Aerial crown-view tile of a tropical tree (Barro Colorado Island, Panama), acquired 20250124:
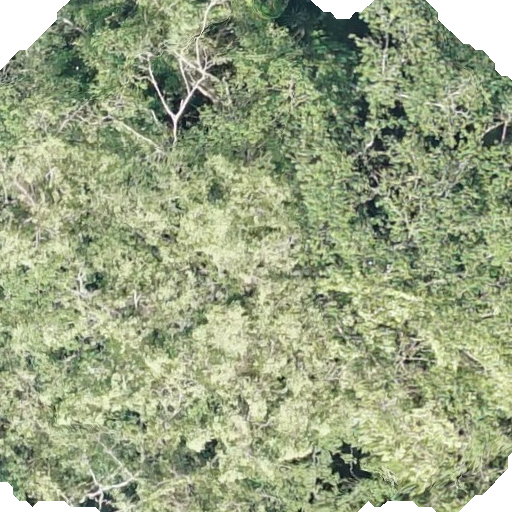
Species: Hura crepitans
GBIF accepted scientific name: Hura crepitans
Crown area: 443.981 m²